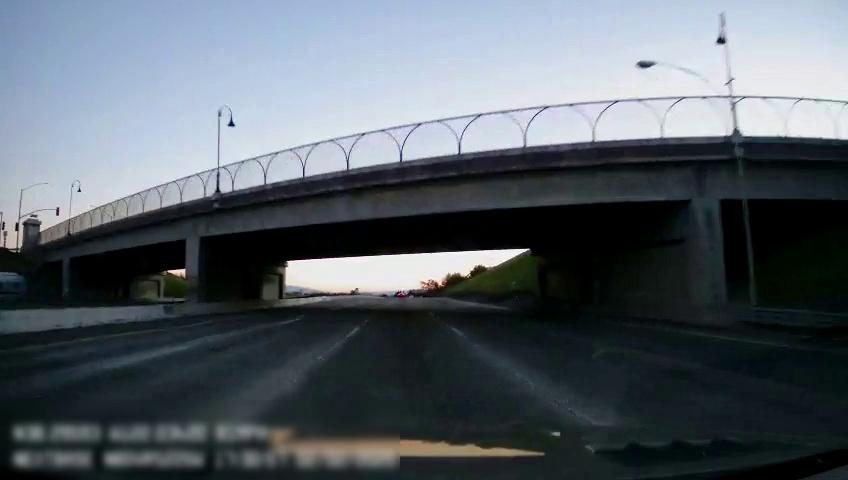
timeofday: Day
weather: Sunny
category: Drivable Space
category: Vehicles | SUV
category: Lanes | Current Lane
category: Lanes | Current Lane
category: Lanes | Alternate Lane
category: Lanes | Alternate Lane
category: Lanes | Alternate Lane
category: Lanes | Alternate Lane